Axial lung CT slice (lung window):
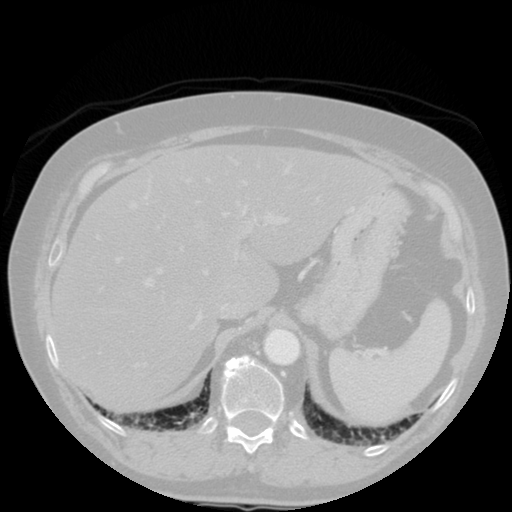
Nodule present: no